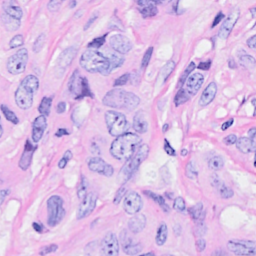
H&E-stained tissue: Breast